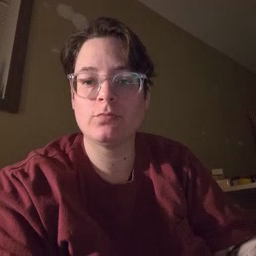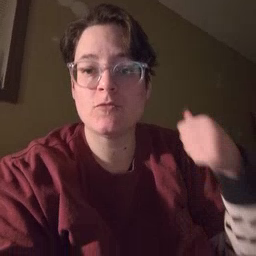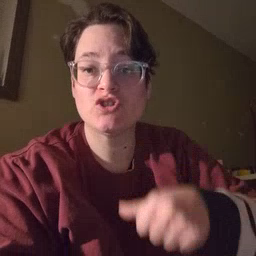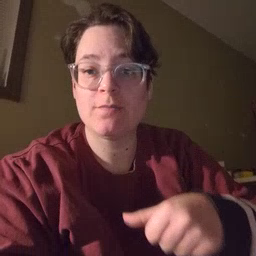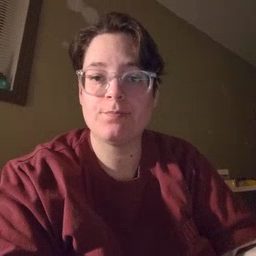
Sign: jacket